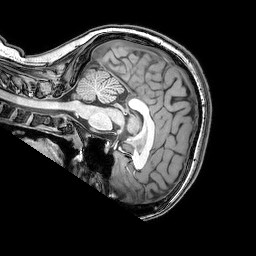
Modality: T1w
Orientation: sagittal
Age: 23
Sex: female